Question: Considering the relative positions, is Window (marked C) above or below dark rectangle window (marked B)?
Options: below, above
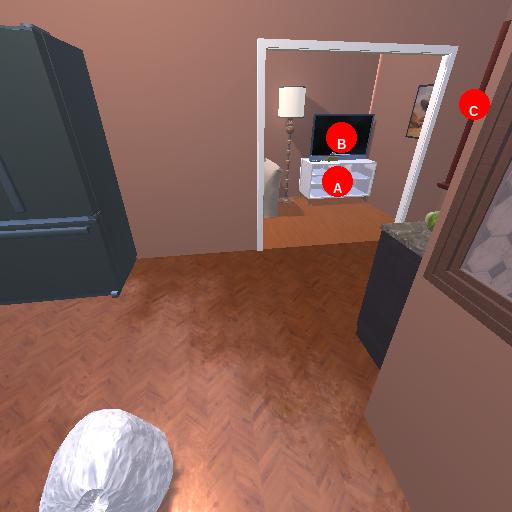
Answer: below